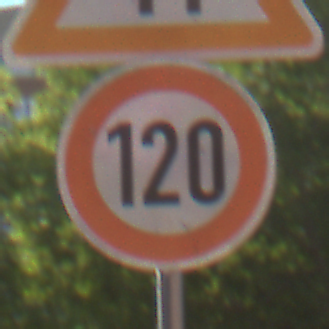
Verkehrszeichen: Geschwindigkeit120
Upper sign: EinseitigVerengteFahrbahnRechts
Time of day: MorningAfternoon
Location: Outdoor (Suburban)
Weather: PartlyCloudy
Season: NotSpecified
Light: Natural